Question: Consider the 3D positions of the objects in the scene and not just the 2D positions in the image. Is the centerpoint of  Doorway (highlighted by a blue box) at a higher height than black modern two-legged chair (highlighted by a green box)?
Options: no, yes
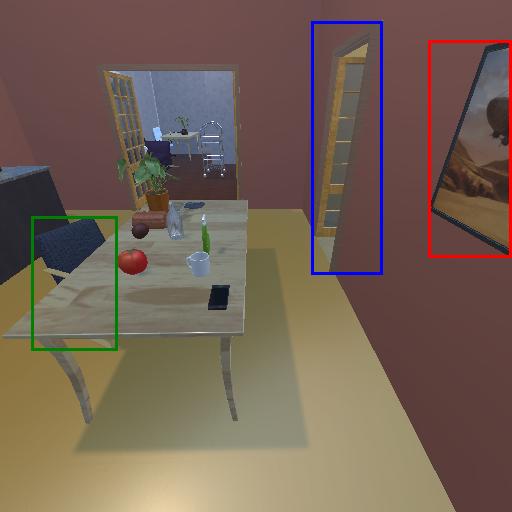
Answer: no